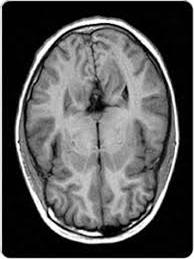
Label: notumor